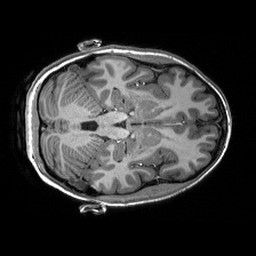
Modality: T1w
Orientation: axial
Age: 30
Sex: female
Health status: healthy
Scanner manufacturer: siemens
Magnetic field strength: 3 T
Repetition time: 2.53 s
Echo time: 0.00288 s